Question: I recently started getting this error when trying to run any Cordova project, whether it is Ionic or just a plain Cordova project.
It allows me to build the project without any issues but if I try to use the commands 'ionic run android' or 'cordova run android' to push to a device or emulator I get the error below:

I have worked on and can confirm that it was working yesterday.
Nothing changed in the mean time. This is on a Windows machine. I have formatted and reinstalled everything which helped for a day then I started receiving the same errors.
'''
NPM version 2.14.12
Ionic version 1.7.12
Cordova version 5.4.1
Java version 1.8.0_66
'''
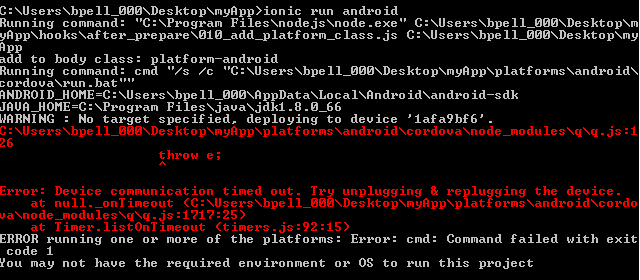
Answer: A hack to solve this (but not a real solution) is to modify file 'platformsndroid\cordova
ode_modules\q\q.js' on line '<PHONE>'
From this:
'''
var timeoutId = setTimeout(function () {
deferred.reject(new Error(message || "Timed out after " + ms + " ms"));
}, ms);
'''
To this:
'''
var timeoutId = setTimeout(function () {
deferred.reject(new Error(message || "Timed out after " + ms + " ms"));
}, 15000);
'''
<URL>